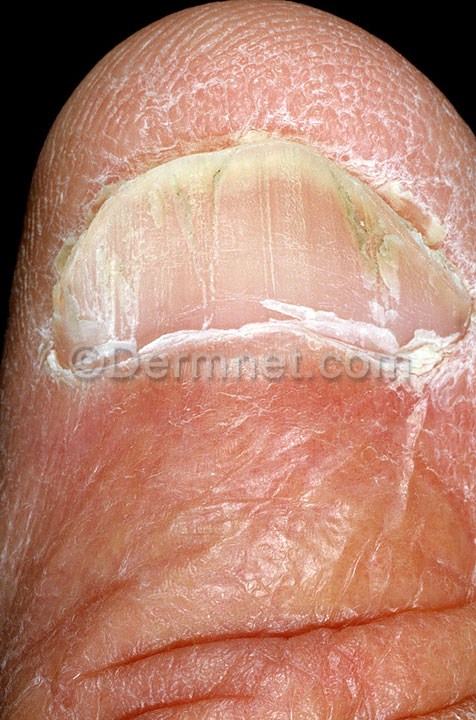
Disease: Nail Fungus and other Nail Disease